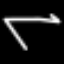
Label: diamond